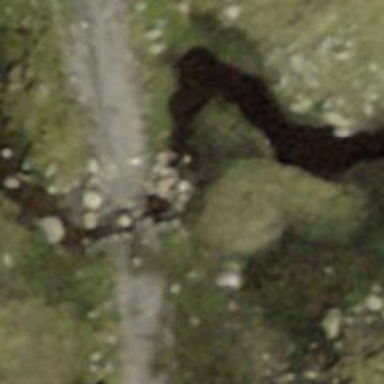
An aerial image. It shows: Ford.